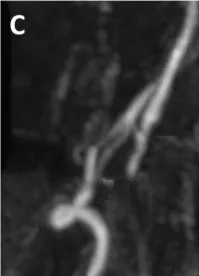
Radiographic and Intraoperative Images of Fenestrated Vertebral Artery. MRA time of flight study demonstrating rotated views of the vertebrobasilar circulation. The right vertebral artery demonstrates fenestration in the V4 segment (A-C).
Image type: radiology (mri)